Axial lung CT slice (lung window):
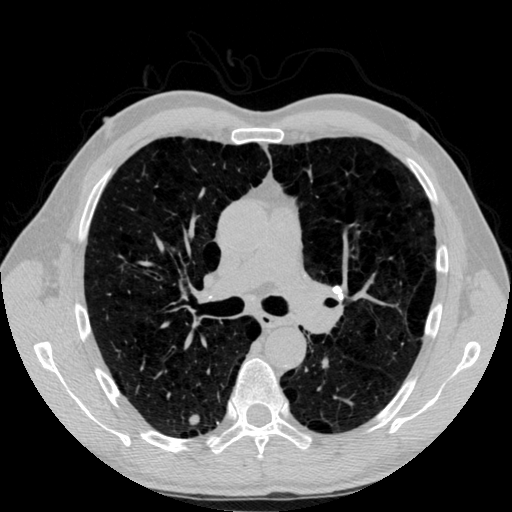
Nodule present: yes
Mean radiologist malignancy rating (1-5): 2.75